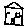
Label: house